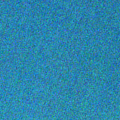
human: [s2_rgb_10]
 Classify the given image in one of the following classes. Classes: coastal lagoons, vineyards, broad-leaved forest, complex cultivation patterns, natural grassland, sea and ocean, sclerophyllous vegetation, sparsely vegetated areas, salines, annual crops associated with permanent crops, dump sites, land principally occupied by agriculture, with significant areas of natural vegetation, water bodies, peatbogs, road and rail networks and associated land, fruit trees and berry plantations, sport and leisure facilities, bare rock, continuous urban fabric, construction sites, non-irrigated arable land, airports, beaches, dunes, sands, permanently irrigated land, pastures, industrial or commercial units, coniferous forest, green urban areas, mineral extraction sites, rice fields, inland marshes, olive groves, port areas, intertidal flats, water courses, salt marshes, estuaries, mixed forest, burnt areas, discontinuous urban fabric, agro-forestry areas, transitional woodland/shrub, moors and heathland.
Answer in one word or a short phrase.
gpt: sea and ocean